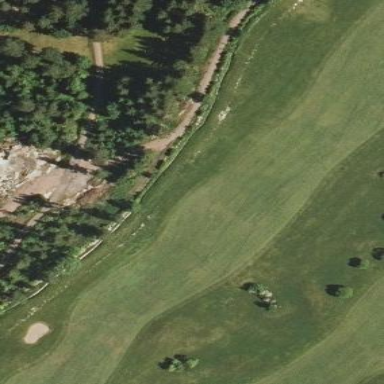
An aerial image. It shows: Grassy area designated as golf fairway.